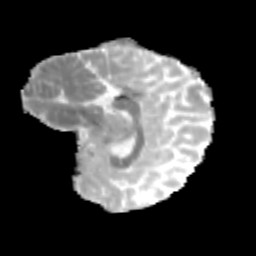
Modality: MD
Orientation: sagittal
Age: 10
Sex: female
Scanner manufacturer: siemens
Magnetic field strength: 3 T
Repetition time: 3.8 s
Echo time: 0.07 s